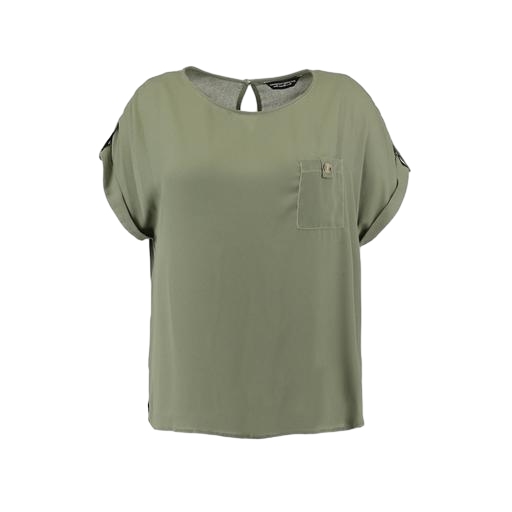
short-sleeve top only macy, green easy pocket t-shirt, army green t-shirt, white background